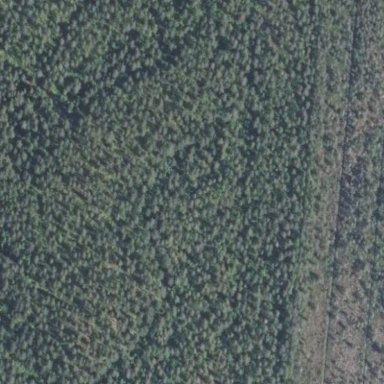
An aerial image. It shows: Needle-leaved woodland.